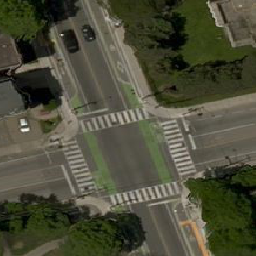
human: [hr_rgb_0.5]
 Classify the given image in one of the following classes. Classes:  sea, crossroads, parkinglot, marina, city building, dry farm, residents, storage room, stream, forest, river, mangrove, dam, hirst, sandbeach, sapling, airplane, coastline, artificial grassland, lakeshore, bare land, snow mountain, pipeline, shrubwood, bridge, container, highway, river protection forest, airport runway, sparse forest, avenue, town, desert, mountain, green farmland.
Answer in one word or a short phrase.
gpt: crossroads